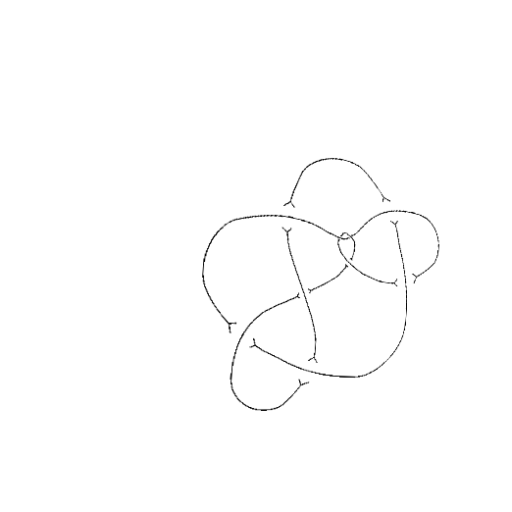
Crossing number: 9